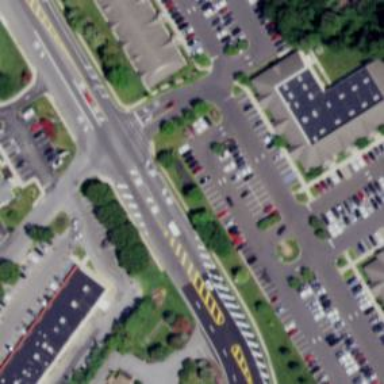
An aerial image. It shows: Parking aisle designated as service road.